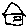
Label: house